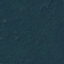
Land use / land cover: Forest